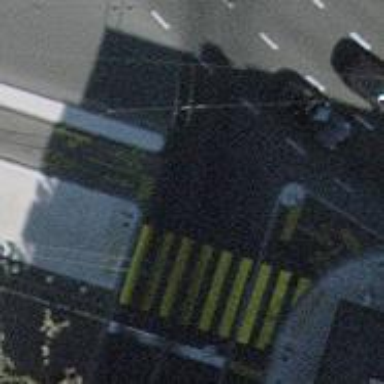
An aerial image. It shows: Tertiary road with asphalt surface and trolley wire.